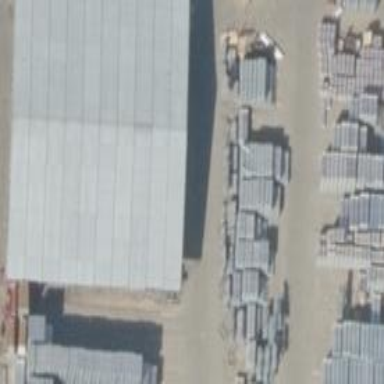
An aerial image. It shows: Warehouse building.